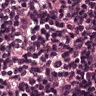
Metastatic tissue present: no